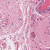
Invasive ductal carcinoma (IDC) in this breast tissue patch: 0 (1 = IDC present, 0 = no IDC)